Question: I am trying to create a diamond shaped div with a border around it. but the problem i am facing is that it needs to be responsive and the shape is also unusual. attaching a image for reference.

I have created a custom icon font using icomoon app. The text next to the icon links also need to be responsive
My attempt so far:
'''
.diamond {
width: 60px;
height: 60px;
border: 1px solid #626262;
margin-top: 20px;
-webkit-transform: rotate(45deg);
-ms-transform: rotate(45deg);
-o-transform: rotate(45deg);
transform: rotate(45deg);
}
.diamond i {
display: inline-block;
margin: 0;
-webkit-transform: rotate(-45deg);
-ms-transform: rotate(-45deg);
-o-transform: rotate(-45deg);
transform: rotate(-45deg);
}
.diamond .top {
margin-top: -10px;
margin-bottom: 10px;
}
.diamond .bottom {
margin-top: 10px
}
.diamond .top.left,
.diamond .bottom.left {
margin-left: -10px;
}
.diamond .top.right,
.diamond .bottom.right {
margin-right: -10px;
}
i.socialicn {
color: #fff;
padding: 6px 6px;
background-color: #8a4d8e;
border-radius: 50%;
vertical-align: middle;
font-size: 17px;
}
i.socialfb {
color: #fff;
padding: 6px 10px;
background-color: #8a4d8e;
border-radius: 50%;
vertical-align: middle;
font-size: 17px;
}
'''
'''
<script src="https://maxcdn.bootstrapcdn.com/bootstrap/3.3.5/js/bootstrap.min.js"></script>
<link href="https://maxcdn.bootstrapcdn.com/bootstrap/3.3.5/css/bootstrap.min.css" rel="stylesheet" />
<link href="https://maxcdn.bootstrapcdn.com/font-awesome/4.3.0/css/font-awesome.min.css" rel="stylesheet" />
<div class="row">
<div class="col-sm-6 col-md-6 col-xs-6">
<div class="row">
<div class="col-sm-12 col-md-12 col-xs-12">
<div class="diamond center-block">
<div class="clearfix">
<div class="pull-left"><a href="#"><i class="fa fa-facebook top left socialfb"></i></a>
</div>
<div class="pull-right"><a href="#"><i class="fa fa-twitter top right socialicn"></i></a>
</div>
</div>
<div class="clearfix">
<div class="pull-left"><a href="#"><i class="fa fa-envelope bottom left socialicn"></i></a>
</div>
<div class="pull-right"><a href="#"><i class="fa fa-linkedin bottom right socialicn"></i></a>
</div>
</div>
</div>
</div>
</div>
</div>
</div>
'''
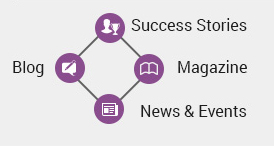
Answer: You could use something like:
'''
.wrap {
height: 20vw;
width: 20vw;
position: relative;
margin: 50px auto;
border: 5px solid black;
transform: rotate(45deg);
transform-origin:top left;
min-width:60px;min-height:60px;
}
.wrap a {
position: absolute;
height: 30px;
width: 30px;
background: tomato;
border-radius: 50%;
display: inline-block;
text-align: center;
text-decoration: none;
line-height: 30px;
transform: rotate(-45deg);
}
.wrap a:first-child {
top: -15px;
left: -15px;
}
.wrap a:not(:nth-child(3)) b{position:absolute; left:150%; width:auto;}
.wrap a:nth-child(2) {
top: -15px;
right: -15px;
}
.wrap a:nth-child(3) {
bottom: -15px;
left: -15px;
}
.wrap a:nth-child(4) {
bottom: -15px;
right: -15px;
}
.wrap a:nth-child(3) b{position:absolute; right:150%; width:auto;}
'''
'''
<div class="wrap">
<a href="#">1 <b>Text</b></a>
<a href="#">2 <b>Text</b></a>
<a href="#">3 <b>Text</b></a>
<a href="#">4 <b>Text</b></a>
</div>
'''